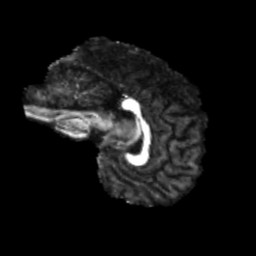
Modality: FA
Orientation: sagittal
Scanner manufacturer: siemens
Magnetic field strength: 3 T
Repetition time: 4 s
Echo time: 0.0594 s